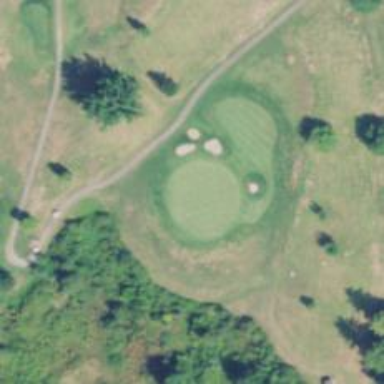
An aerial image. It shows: Golf hole.